Question: I have this code in my server nodejs file to update a row in a mysql db with the mysql module using socket.io that's updating every second:
'''
var query_update = mysql.query('UPDATE 'auctions' SET 'random' = ?,'price'= ?,'datetime' = ? WHERE 'id' = ?', [rand, price, t, auction.id]);
console.log('
'+time()+query_update.sql+'
');
'''
I don't know why, but some specific row entries will be updated twice at a time. Is there a way to prevent this somehow?
I also used milliseconds as console.log output (in function time()) to investigate if this happens some milliseconds after the first update, but it happens right in the same moment like this:

Other auctions just updates one time and I can't figure out why.
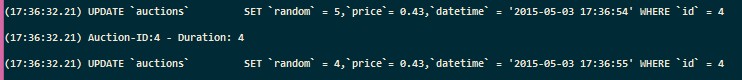
Answer: My problem was that I 'SELECT'ed data and didn't used 'GROUP BY' and I used 'LEFT JOIN' on that previous 'SELECT'-statement. So he selected the same row twice.